Question: I am trying to get the user details using <URL> in which I have emails which I need to get that value.
This is what I mean:

This is how I'm trying to do but unable to get the value
'''
try {
String resp =profile.getEmails().toString();
JSONObject mainObject = new JSONObject(resp);
JSONObject uniObject = mainObject.getJSONObject("emails");
String email = uniObject.getString("value");
((TextView) findViewById(R.id.txtemail)).setText(email);
} catch (JSONException e) {
// TODO Auto-generated catch block
e.printStackTrace();
}
'''
Any help is appreciated.
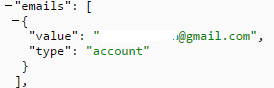
Answer: In your JSON response, 'emails' is a 'JSONArray', not a 'JSONObject'. You would need to get it like this:
'''
JSONObject json= new JSONObject(responseString); //your response
try {
JSONArray responseArray = jsonObj.getJSONArray("email");
for (int i = 0; i < responseArray.length(); i++) {
// get value with the NODE key
JSONObject obj = responseArray.getJSONObject(i);
String lastName = obj.getString("value");
String firstName = obj.getString("type");
EmailResponse myResp = new EmailResponse();
myResp.setValue(value);
myResp.setType(type);
//set all other Strings
//lastly add this object to ArrayList<MyResponse> So you can access all data after saving
}
}
catch (JSONException e) {
e.printStackTrace();
}
'''
POJO Class:
'''
public class EmailResponse{
public String value = "";
public String type = "";
//getter setters
}
'''
Hope this helps.